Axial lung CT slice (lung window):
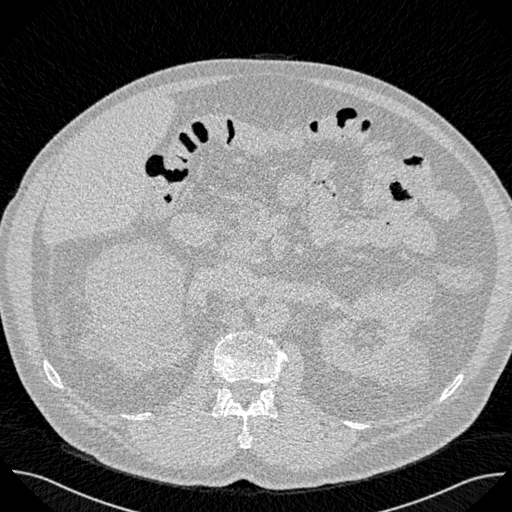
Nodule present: no